Question: I was trying to run the following 'FParsec' code, until by some reason it stopped working:

The error I am getting is
'''
"The value is not a function and cannot be applied."
'''
If I comment out the last line of code ('test ns ".."') it will not yield an error, though. Any thoughts on how to solve this?
---
The source code in text form is the following:
'''
open System
open FParsec
let test p str =
match run p str with
| Success(result, _, _) -> printfn "Success: %A" result
| Failure(errorMsg, _, _) -> printfn "Failure: %s" errorMsg
type Namespace = { Name : string; Classes : string list; }
let classes : Parser<string list, unit> =
many (spaces >>. many1Satisfy isLetter .>> spaces)
let ns =
pipe2
(spaces >>. skipString "namespace" >>. spaces >>. many1Satisfy isLetter)
(spaces >>. skipString "{" >>. classes .>> skipString "}")
(fun name classes -> { Name = name; Classes = classes } )
test ns "namespace abc { def ghi }"
'''
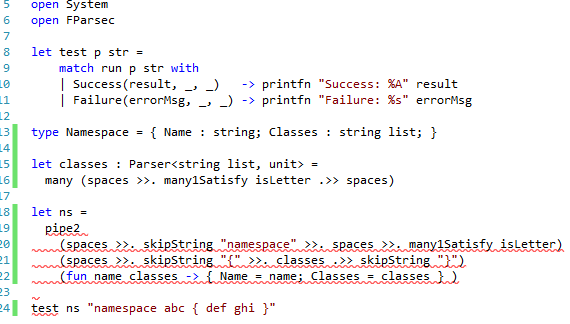
Answer: Noone could have the answer here. The problem lied with other thing that I had decided to exclude from the post: the very header of my file:
'''
#if INTERACTIVE
#r @"C:\Users\xyz\Desktop\fparsec-main-default\Build\VS10\bin\Debug\FParsecCS.dll";
#r @"C:\Users\xyz\Desktop\fparsec-main-default\Build\VS10\bin\Debug\FParsec.dll";
#endif
'''
Replacing the ';' by ';;' will make all errors disappear:
'''
#if INTERACTIVE
#r @"C:\Users\xyz\Desktop\fparsec-main-default\Build\VS10\bin\Debug\FParsecCS.dll";;
#r @"C:\Users\xyz\Desktop\fparsec-main-default\Build\VS10\bin\Debug\FParsec.dll";;
#endif
'''